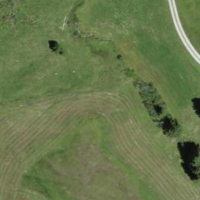
EUNIS habitat code: 24
Species observed at this site:
Pinguicula alpina